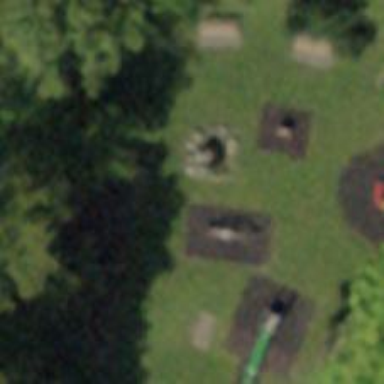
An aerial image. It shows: Seesaw in the playground.